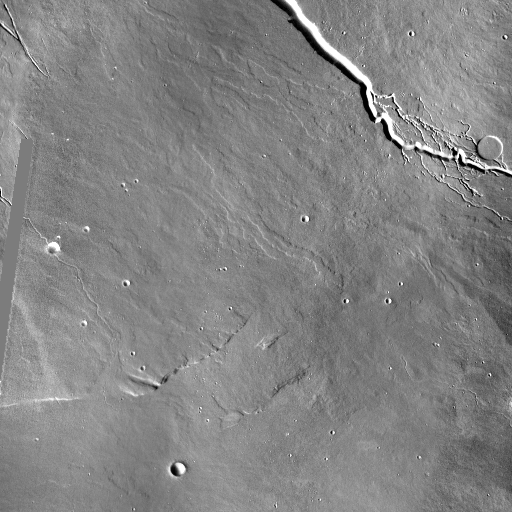
Crater classes present: Background, Other